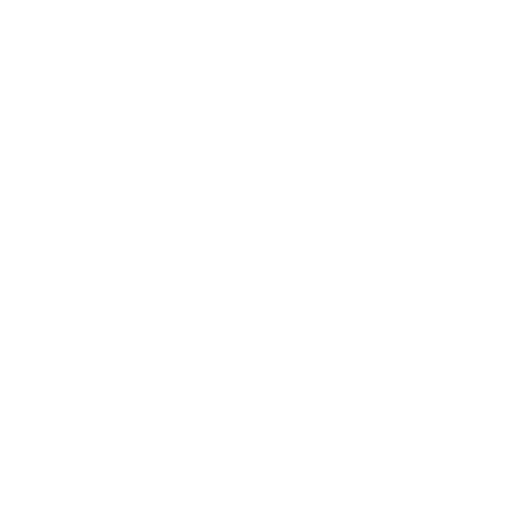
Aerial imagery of valley in Nevada named Silent Canyon containing shrub and grassland